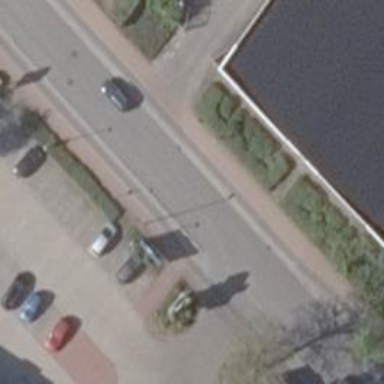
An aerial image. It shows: Public transport stop position.